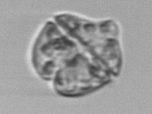
Label: Karenia